Question: I have a data.csv file containing 5 columns. now I want to use for loop to calculate moving average with a window size of 10 using 5th column in R.
'''
for(i in 1: length[ , 5]-9) {
data$Mean [i] <- mean (data[i,5]:data[(i+9),5])
}
'''
This means to calculate the mean of 10 consecutive rows and store them in the same data frame by creating a new column
It is calculating wrong and I am getting the error as follows.....
> Error in data[i, 5]:data[(i + 9), 5] : NA/NaN argument

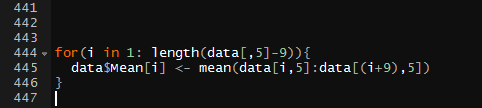
Answer: You have made a couple of mistakes in the line that calculates the mean. The most significant one is that when you try to calculate the mean for the last 9 rows of your dataframe, you go out of bounds. ie, if your dataframe has 100 rows, by row 92 your are trying to get the mean of rows 92:101; of course, there is no row 101.
It should be something like this:
'''
for(i in 1: length(data[ , 5]-9)) {
data$Mean [i] <- mean(data[i:min(i+9, nrow(data)),5])
}
'''
Also, it's generally a bad idea to use 'data' as a variable name, since there already is a 'data()' function in base 'R'. Simply choose a similar name, like "mydata"
A reproducible example follows, that will get the mean of the next ten rows, OR the mean of the n next rows for the last 9 rows.
'''
mydata <- data.frame(col_1 = rnorm(100),
col_2 = rnorm(100),
col_3 = rnorm(100),
col_4 = rnorm(100),
col_5 = rnorm(100))
for(i in 1: length(mydata[ , 5]-9)) {
mydata$Mean [i] <- mean(mydata[i:min(i+9, nrow(mydata)),5])
}
head(mydata)
'''
If you dont' want to get the mean for the last ten rows, do this instead:
'''
for(i in 1: length(mydata[ , 5]-9)) {
mydata$Mean [i] <- ifelse( i + 9 <= nrow(mydata),
mean(mydata[i:min(i+9, nrow(mydata)),5]),
NA)
}
'''